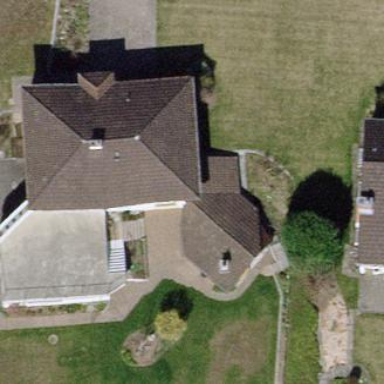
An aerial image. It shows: Detached building.